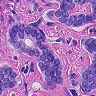
Metastatic tissue present: yes